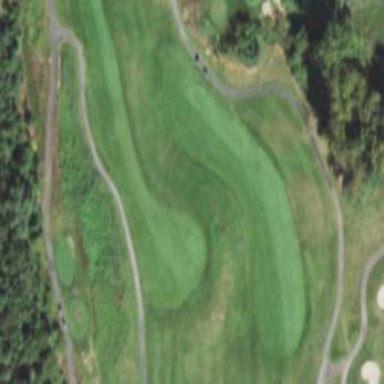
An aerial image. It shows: Golf fairway surrounded by grass.